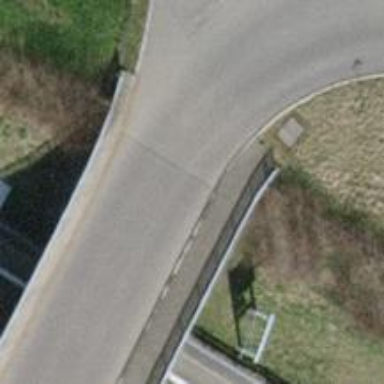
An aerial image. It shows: Unclassified road with asphalt surface crossing bridge.